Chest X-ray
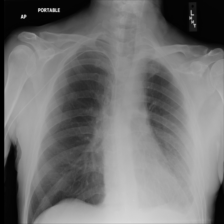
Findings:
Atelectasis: negative
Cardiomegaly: negative
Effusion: negative
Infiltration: negative
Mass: negative
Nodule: negative
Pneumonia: negative
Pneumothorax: negative
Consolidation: negative
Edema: negative
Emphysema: negative
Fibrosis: negative
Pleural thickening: negative
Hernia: negative